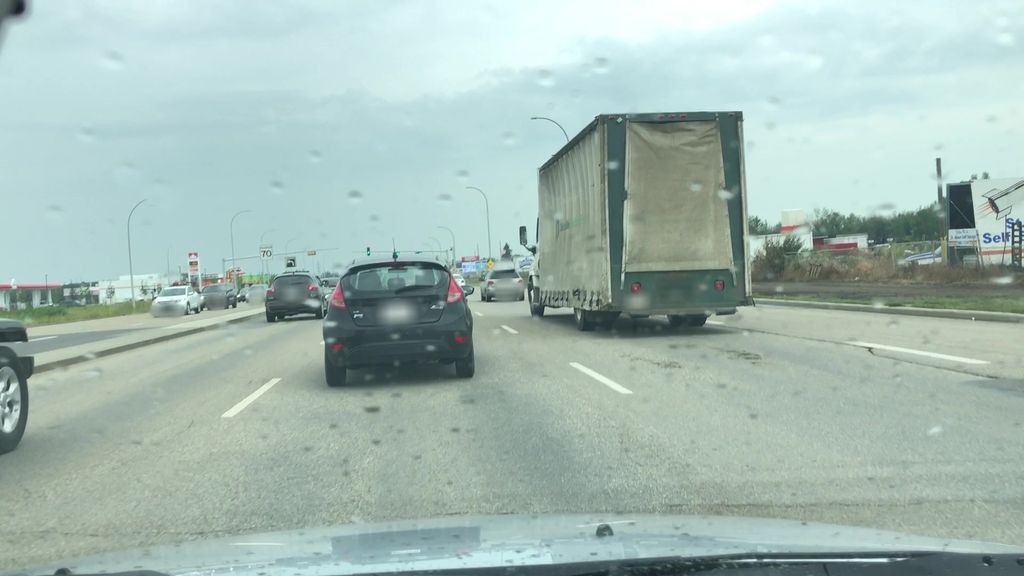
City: edmonton